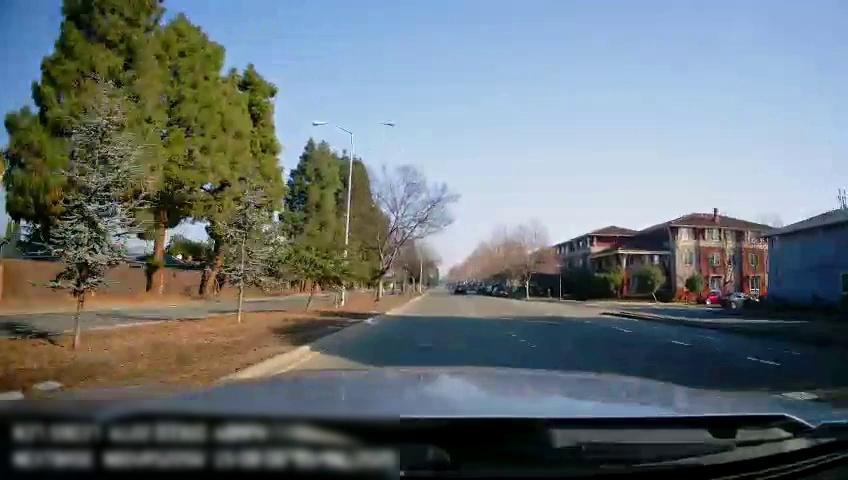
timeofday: Day
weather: Sunny
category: Drivable Space
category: Drivable Space
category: Vehicles | Car
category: Vehicles | Car
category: Vehicles | Car
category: Vehicles | SUV
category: Lanes | Current Lane
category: Lanes | Alternate Lane